Question: On an assignment for my teacher, we are making a table in which I want each td element to be 200px wide for a total of 5 cells which equal to 1000px (wrapper). When I do this however, the last td in each tr jumps down to the next line when they should all line up properly with no issues.
Here is my code for the table:
'''
<table id="assignment-table">
<tr>
<th>Assignment</th>
<th>Fall 2013</th>
<th>Responsive?</th>
<th>Winter 2014</th>
<th>Responsive?</th>
</tr>
<tr>
<td>A1</td>
<td>Code Provided Site</td>
<td>No</td>
<td>Designasaurus</td>
<td>Yes</td>
</tr>
<tr>
<td>A2a</td>
<td>Restaurant Mock-up</td>
<td>N/a</td>
<td>TBA</td>
<td>-</td>
</tr>
<tr>
<td>A2b</td>
<td>Restaurant Static</td>
<td>No</td>
<td>TBA</td>
<td>-</td>
</tr>
<tr>
<td>A3a</td>
<td>Adaptive Excercise</td>
<td>No</td>
<td>TBA</td>
<td>-</td>
</tr>
<tr>
<td>A3b</td>
<td>Responsive Excercise</td>
<td>Yes</td>
<td>TBA</td>
<td>-</td>
</tr>
<tr>
<td>A4</td>
<td>Restaurant Final</td>
<td>Yes</td>
<td>TBA</td>
<td>-</td>
</tr>
<tr>
<td>A5a</td>
<td>Final Mock-up</td>
<td>N/a</td>
<td>TBA</td>
<td>-</td>
</tr>
<tr>
<td>A5b</td>
<td>Final Site</td>
<td>Yes</td>
<td>TBA</td>
<td>-</td>
</tr>
<tr>
<td class="lastrow">NSCC GRAPHIC DESIGN | 2012-14</td>
</tr>
</table>
</div>
'''
And then the CSS:
'''
#content {
width: 100%;
color: white;
}
#assignment-table {
font-size: 16px;
border-spacing: 0!important;
border-collapse: collapse;
}
#assignment-table th {
display: inline-block;
padding: 25px 0;
width: 200px;
text-align: center;
}
#assignment-table tr {
display: block;
border-bottom: 1px solid #ffffff;
}
#assignment-table tr:last-child {
width: 1000px;
border-bottom: none!important;
}
#assignment-table td {
display: inline-block;
padding: 25px 0;
width: 200px;
text-align: center;
}
.lastrow {
width: 1000px!important;
}
th:nth-child(3) {
background-color: rgba(255,255,255,0.05);
}
td:nth-child(3) {
background-color: rgba(255,255,255,0.05);
font-family: 'source_sans_proitalic';
}
th:nth-child(5) {
background-color: rgba(255,255,255,0.05);
}
td:nth-child(5) {
background-color: rgba(255,255,255,0.05);
font-family: 'source_sans_proitalic';
}
'''
It should look like this:

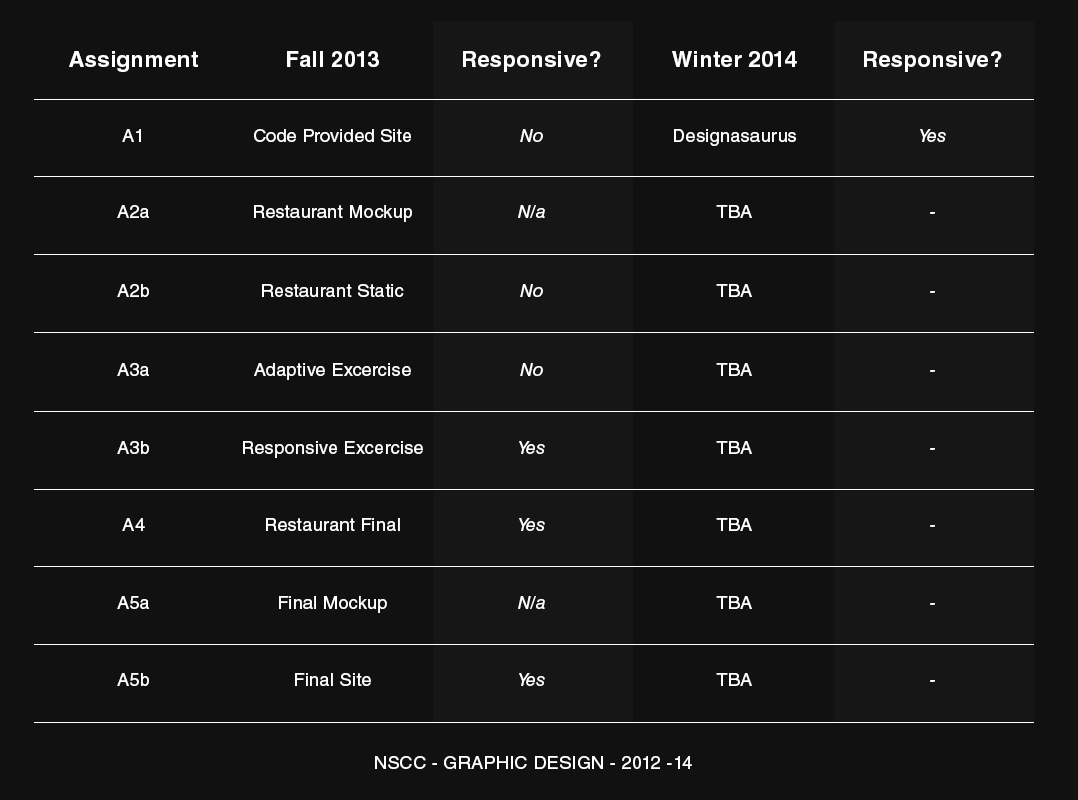
Answer: It looks like you have 'display: inline-block;' on your table cells. 'inline-block' will automatically insert a space between elements. It's this space that is adding up and wrapping your last element. I would remove the 'display: inline-block;' from your css entries, since this is a table it doesn't need it anyway.
CSS:
'''
#assignment-table th {
//display: inline-block; <- remove this
padding: 25px 0;
width: 200px;
text-align: center;
}
#assignment-table td {
//display: inline-block; <- remove this
padding: 25px 0;
width: 200px;
text-align: center;
}
'''
<URL>